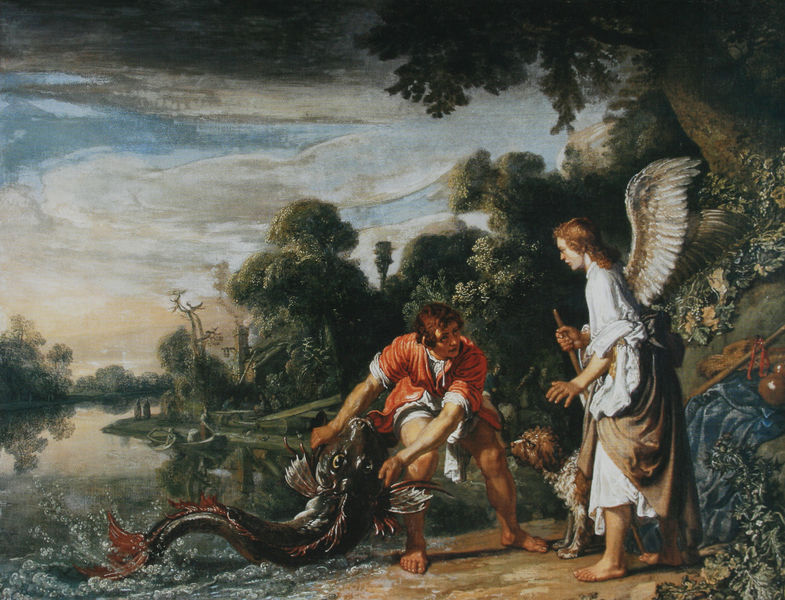
Titel: Tobias fängt den Fisch
Künstler: Pieter Lastman
Standort: Leeuwarden
Institution: Gemeentelijk Museum Het Princessehof
Schlagwörter: baum, flügel, himmel, wolken, fluss, landschaft, see, hund, mensch, wald, engel, man, angel, fisch, verblauung, fang, fischen, nature, women, fish, couple, engel fisch man see landschaft seeschlange, barfiß